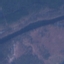
Land use / land cover class: River